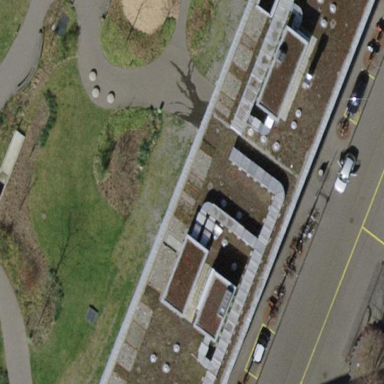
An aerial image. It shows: Flat-roofed residential building with gray roof.